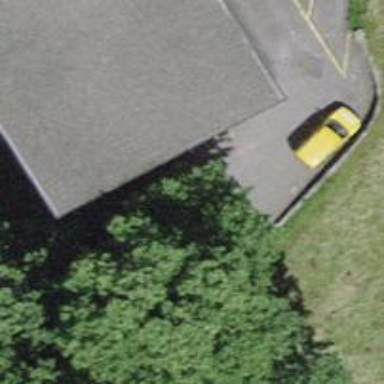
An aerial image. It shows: Set of steps on the road.